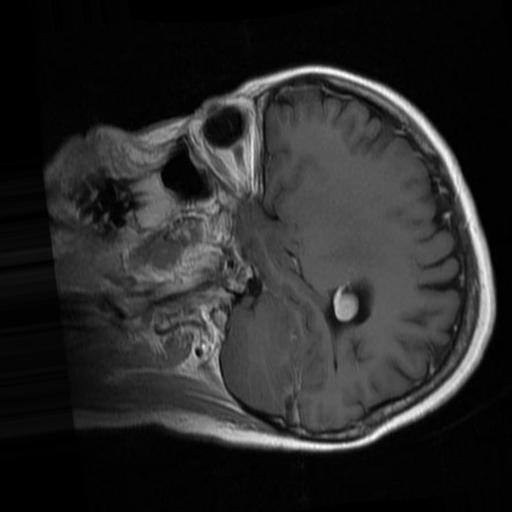
Label: brain_menin